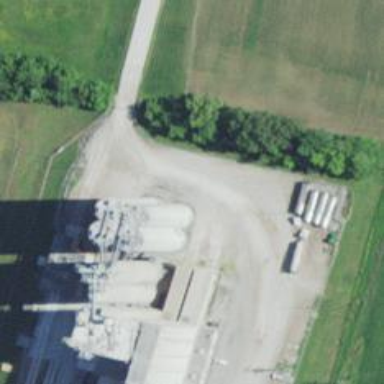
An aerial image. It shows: Storage tank that is man-made.